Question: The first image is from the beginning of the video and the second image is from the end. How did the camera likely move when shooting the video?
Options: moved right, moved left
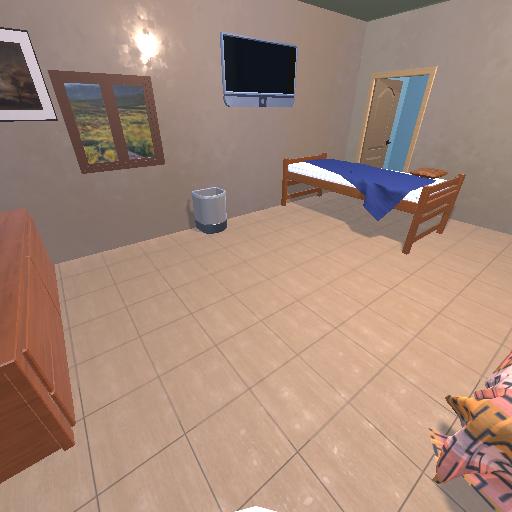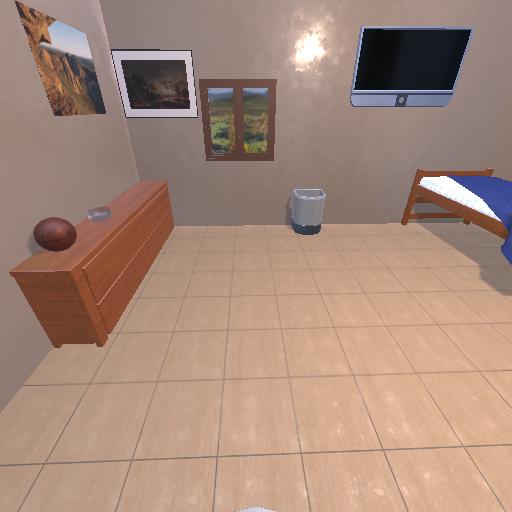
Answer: moved right